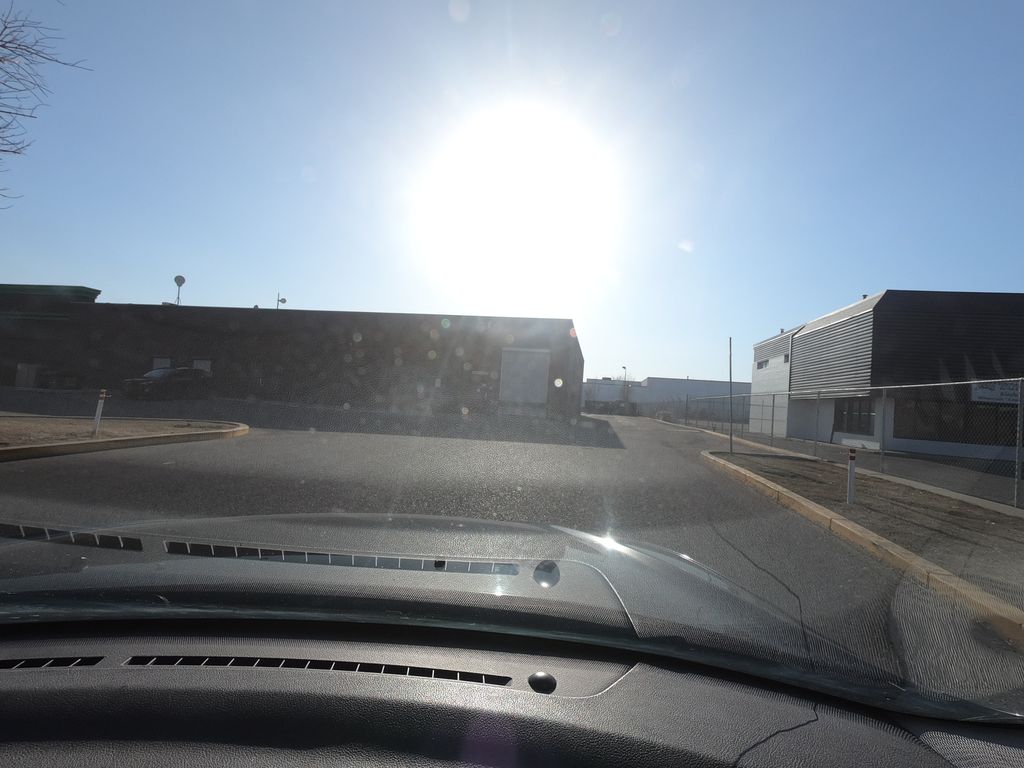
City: calgary